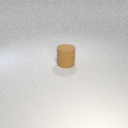
large brown rubber cylinder